Milling tool wear sample.
Tool blade image: 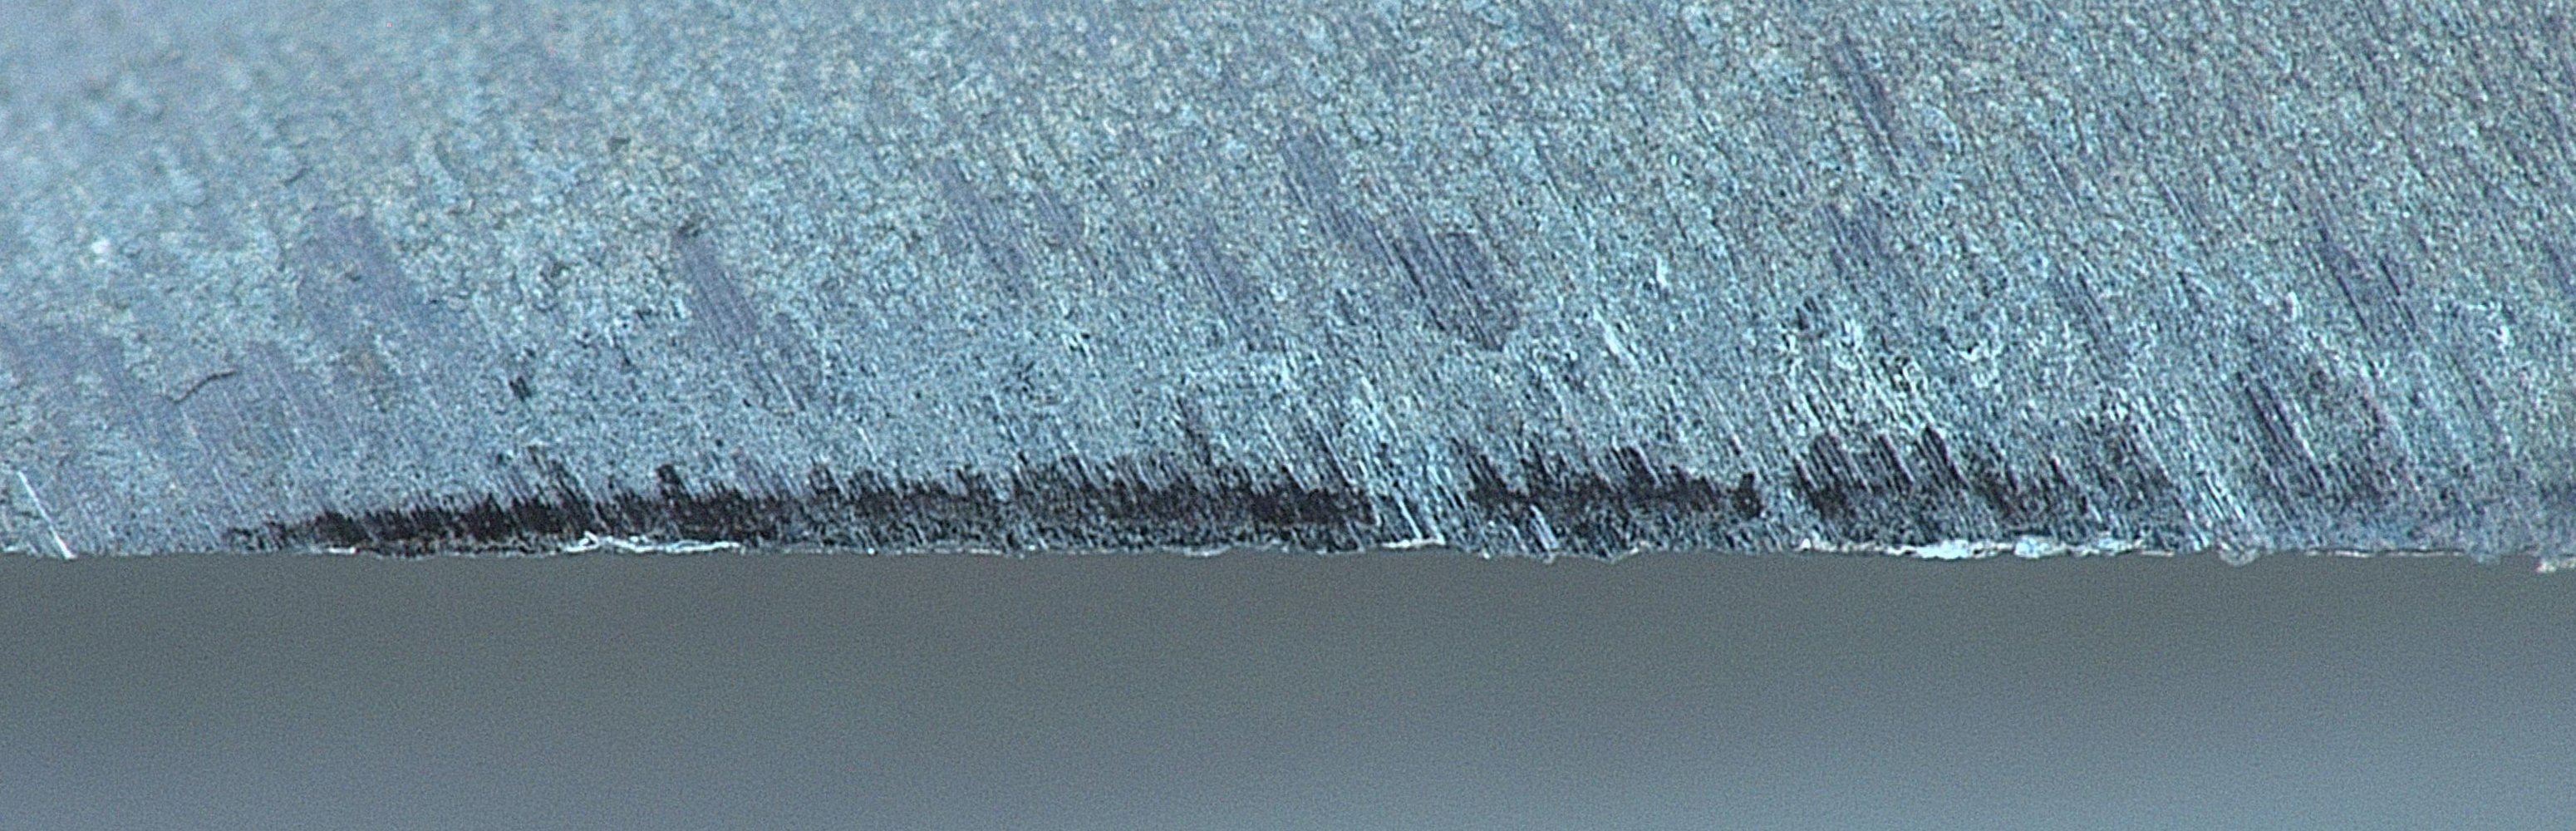
Chip image: 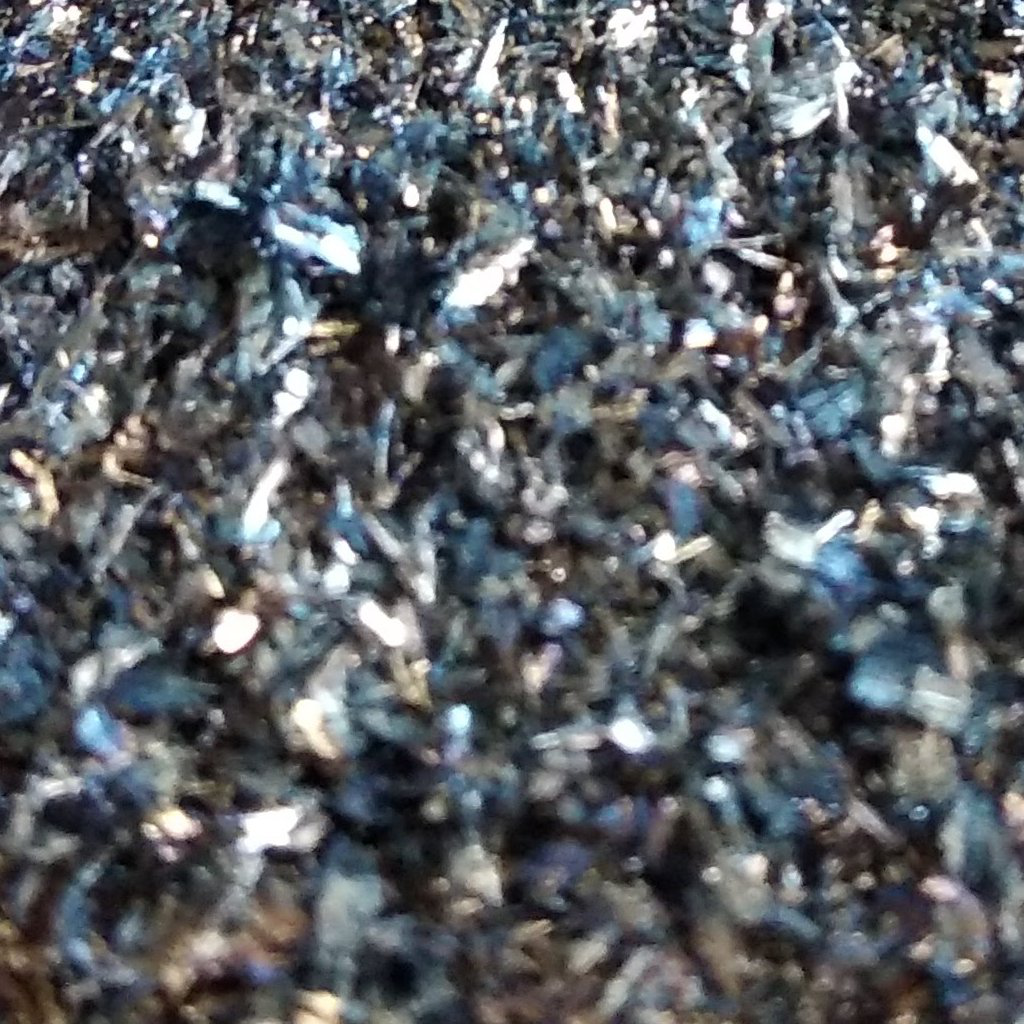
Workpiece image: 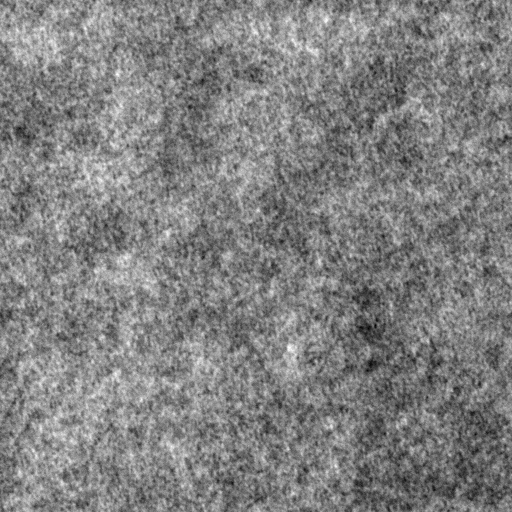
Tool wear state: dulled
Gaps: 9.62
Flank wear: 121.19
Overhang: 10.98
Force-signal Mel-spectrograms (X, Y, Z axes): 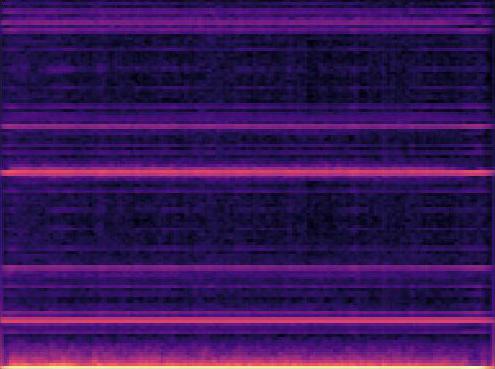 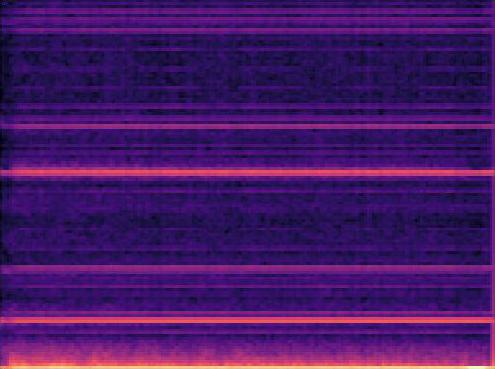 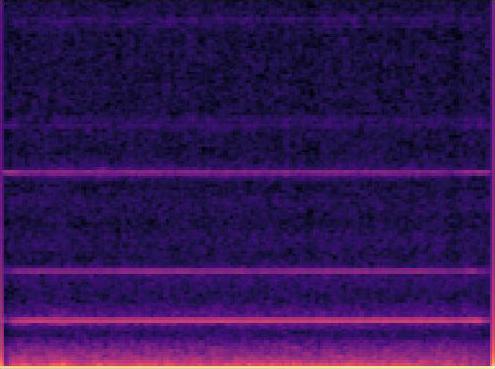
Force-signal scalograms (X, Y, Z axes): 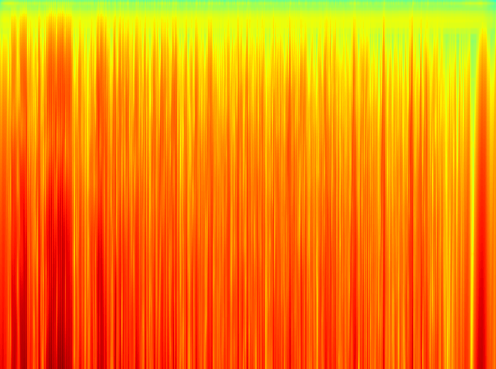 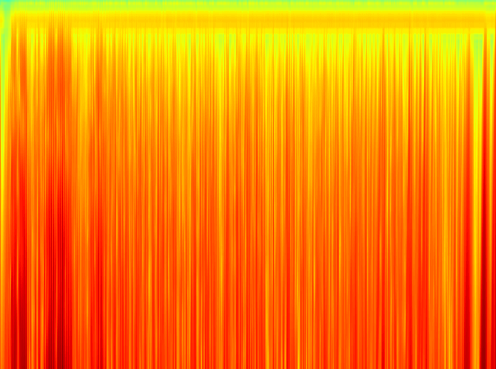 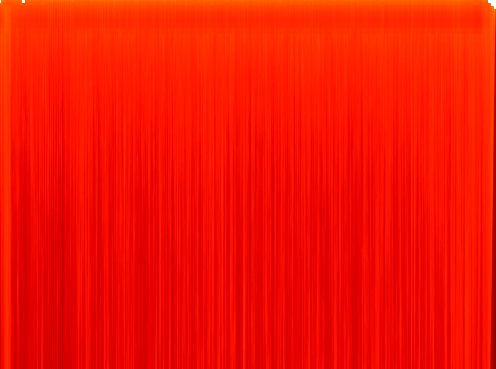
Force phase: accelerated_severe_wear